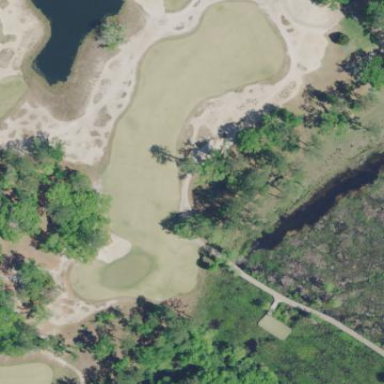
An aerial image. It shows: Golf bunker filled with sandy terrain.